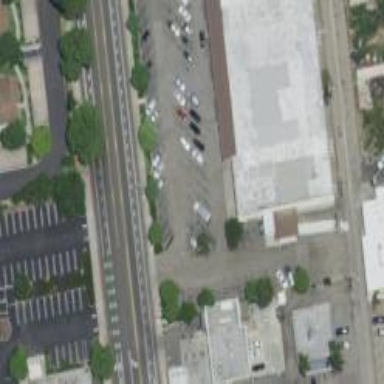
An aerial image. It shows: Commercial building.